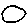
Label: circle